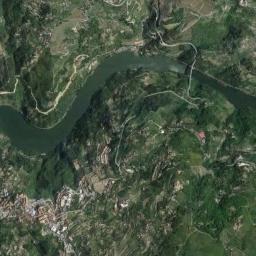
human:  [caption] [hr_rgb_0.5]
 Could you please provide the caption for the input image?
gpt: The river goes through trees and grass .

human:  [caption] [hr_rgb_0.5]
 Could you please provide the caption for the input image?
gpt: The dark green river goes through the mountainous area covered with some vegetation and some residential areas are in the mountainous area .

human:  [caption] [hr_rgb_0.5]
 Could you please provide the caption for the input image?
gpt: A curvy green river with green mountains on both sides, Green forests, And a bustling city .

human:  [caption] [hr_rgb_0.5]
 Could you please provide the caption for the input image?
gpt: The river is surrounded by trees .

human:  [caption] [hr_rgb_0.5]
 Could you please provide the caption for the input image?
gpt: There are many green trees and meadows near the river .